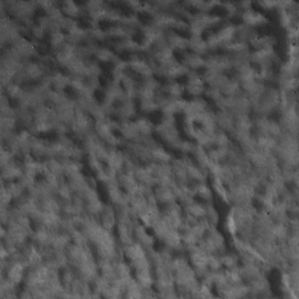
Label: non_frost